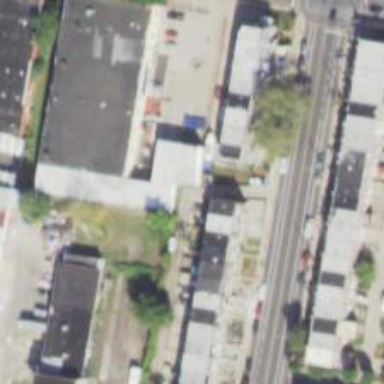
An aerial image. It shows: Alleyway designated as service road.